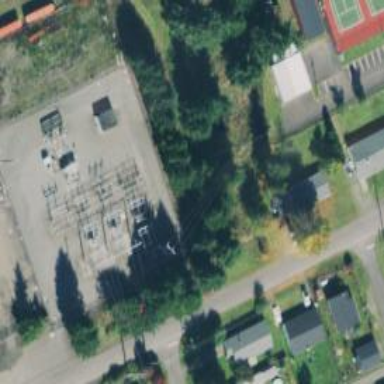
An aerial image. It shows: There is distribution substation enclosed by fence.